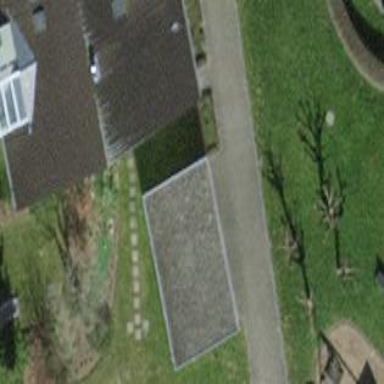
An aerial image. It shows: Garage.